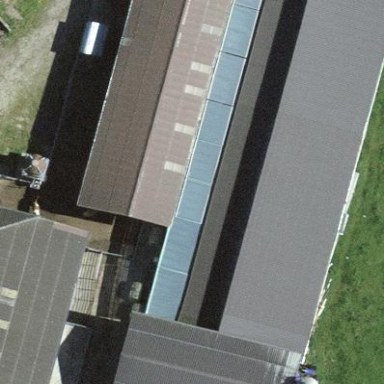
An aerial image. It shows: Sty building.